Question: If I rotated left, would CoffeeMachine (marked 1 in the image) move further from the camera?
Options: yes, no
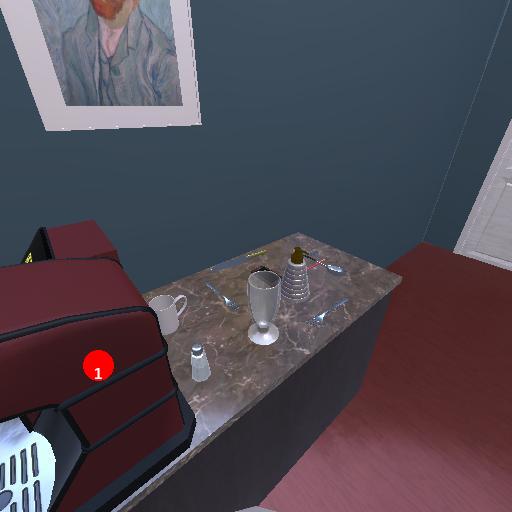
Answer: yes